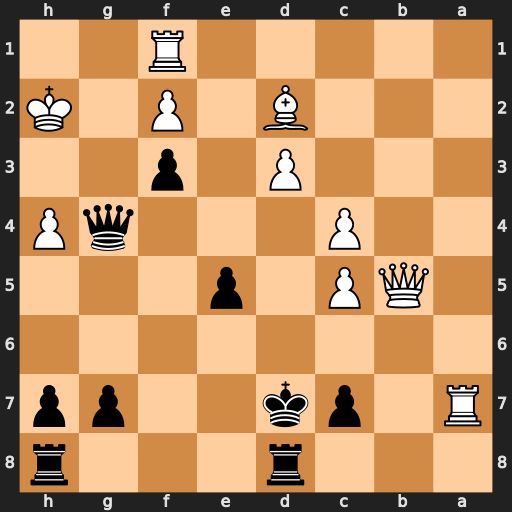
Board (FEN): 3r3r/R1pk2pp/8/1QP1p3/2P3qP/3P1p2/3B1P1K/5R2
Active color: b
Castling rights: -
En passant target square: -
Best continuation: Ke6 Qc6+ Rd6 Qxf3 Qxf3